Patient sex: M
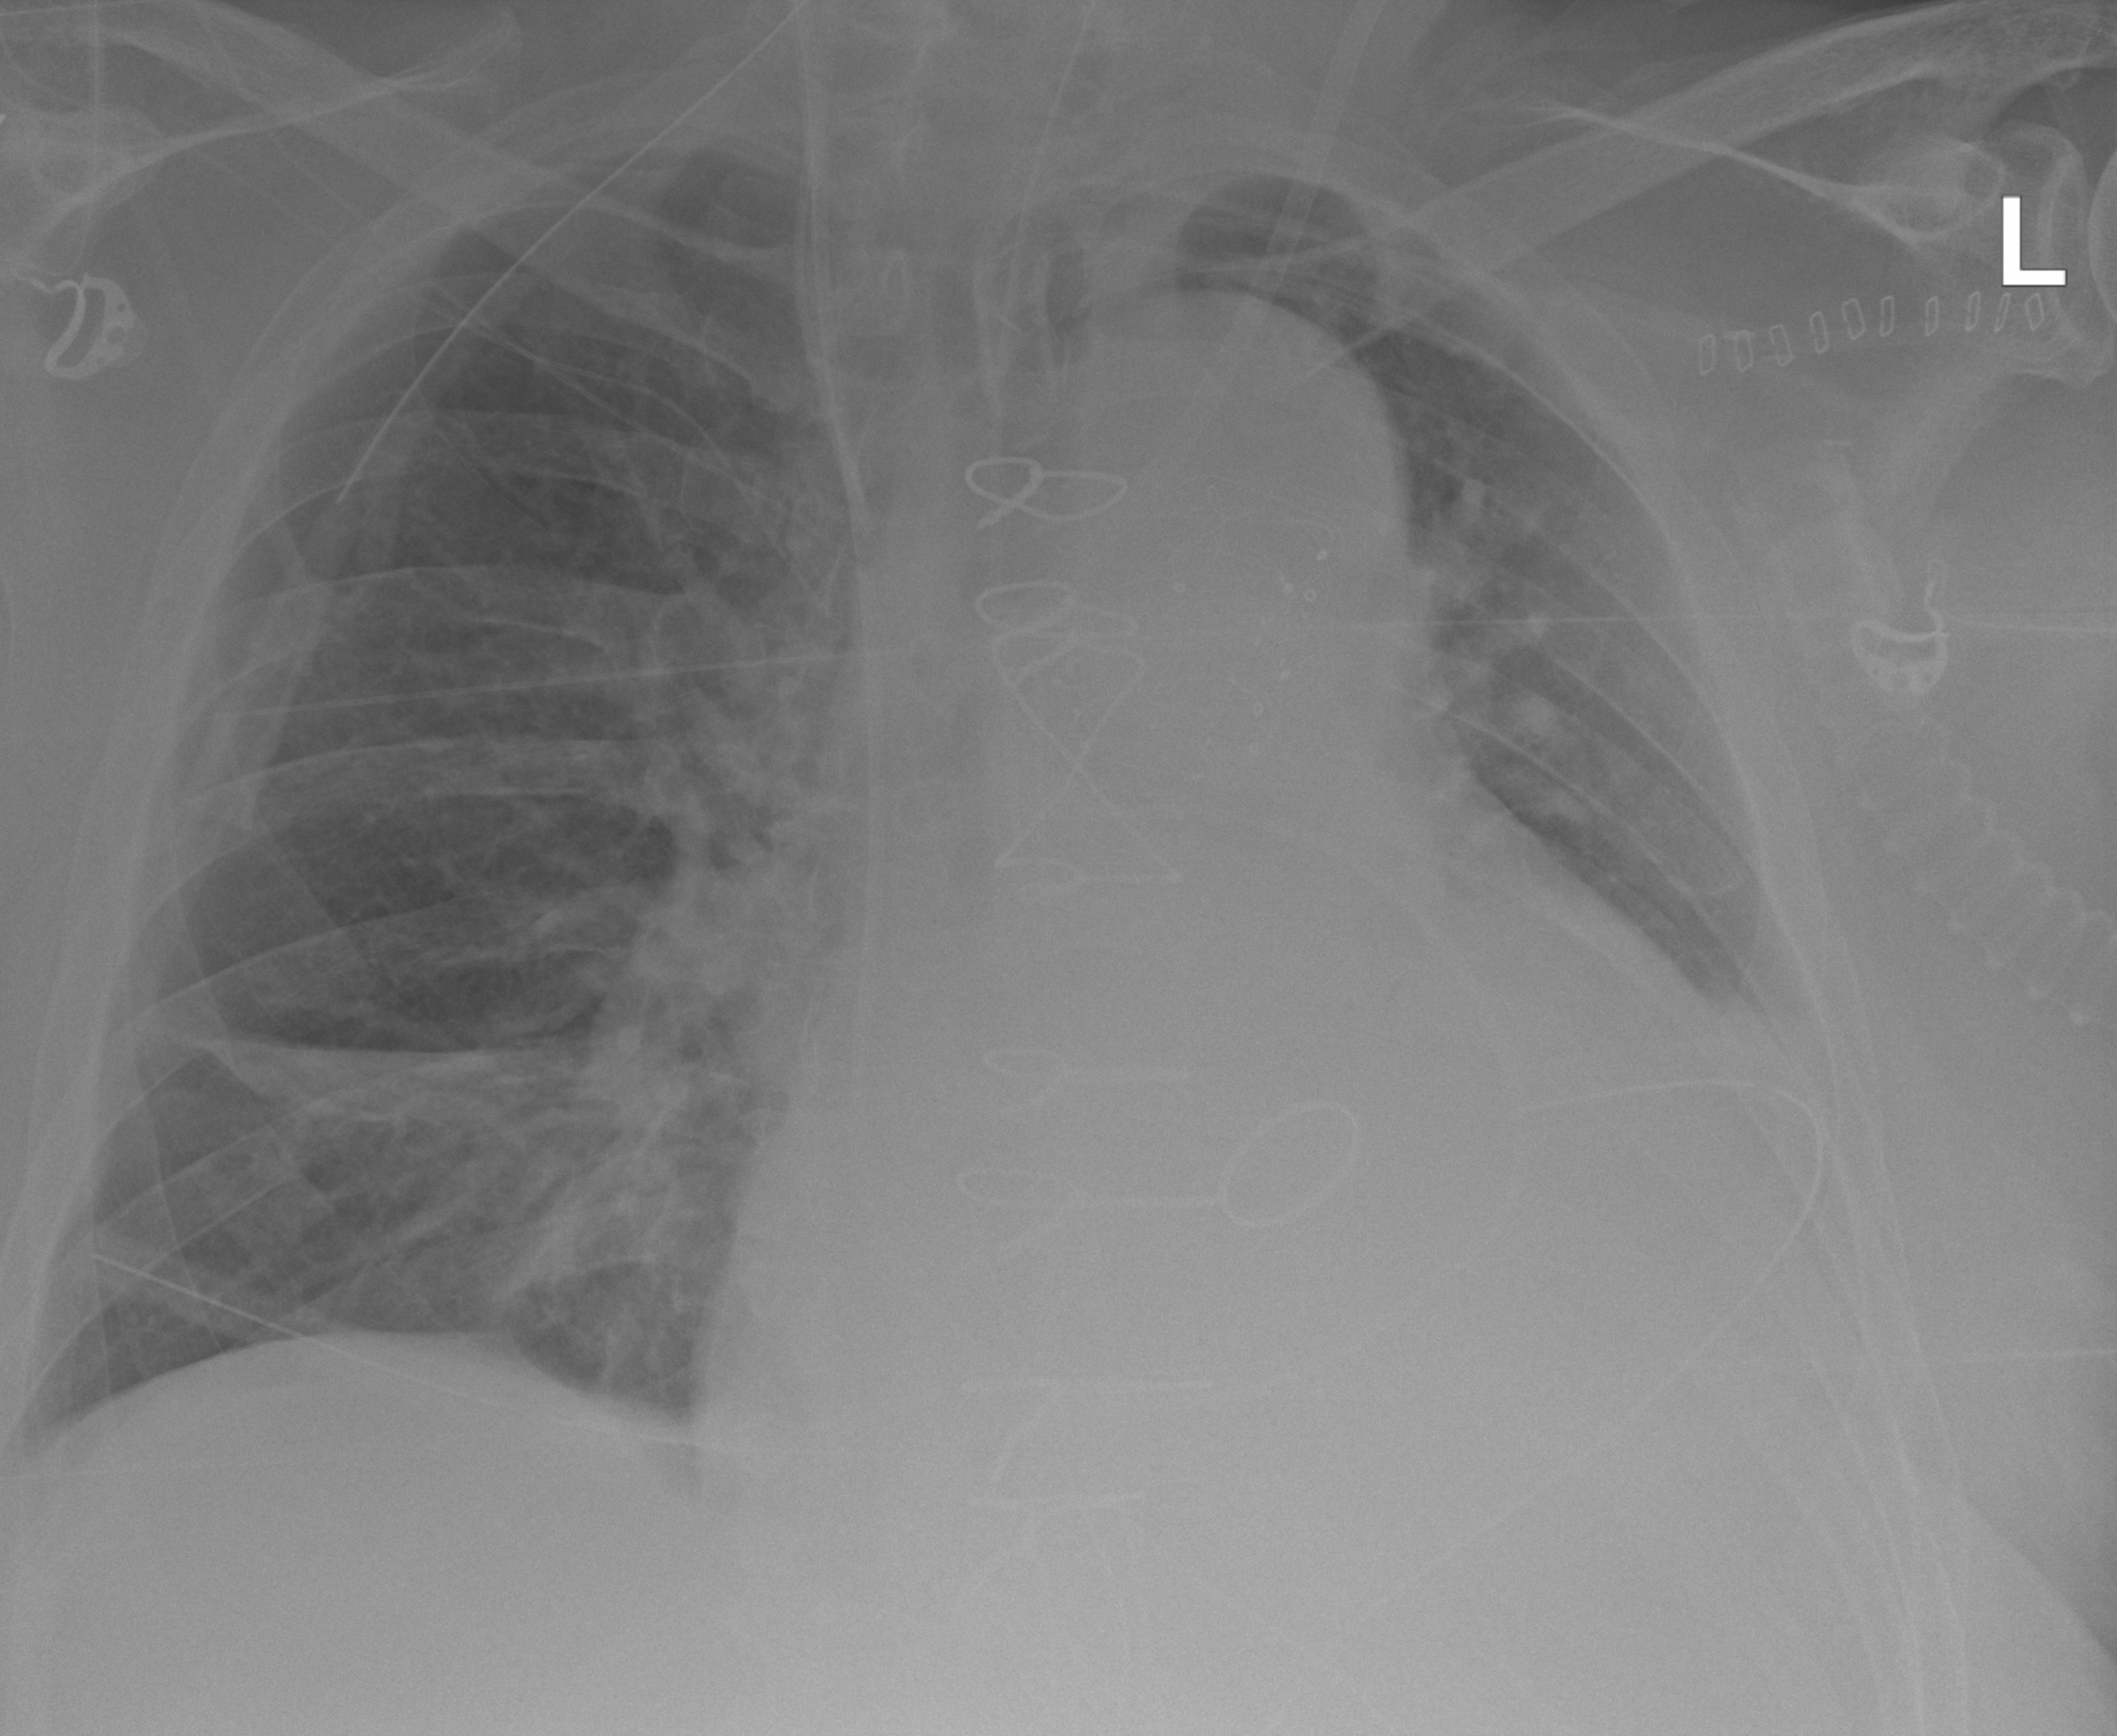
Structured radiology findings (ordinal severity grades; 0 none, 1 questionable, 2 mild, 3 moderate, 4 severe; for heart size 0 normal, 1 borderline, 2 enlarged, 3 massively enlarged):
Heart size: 2
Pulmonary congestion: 2
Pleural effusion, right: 1
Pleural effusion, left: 0
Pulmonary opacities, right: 2
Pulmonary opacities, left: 2
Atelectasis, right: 0
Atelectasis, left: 0